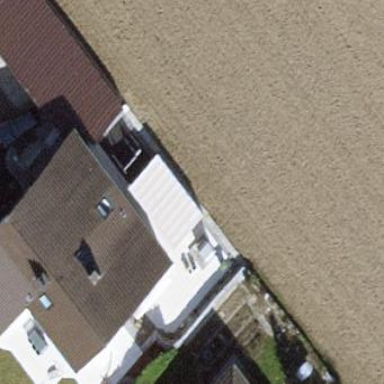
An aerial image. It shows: Building with tile roof.